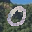
Label: 0